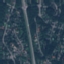
Land use / land cover: Highway